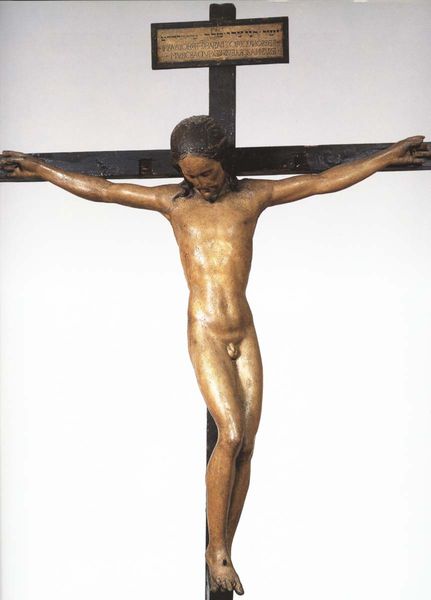
Titel: Kruzifix
Künstler: Michelangelo
Institution: Florenz, Casa Buonarotti
Schlagwörter: gott, kopf, körper, nackt, weiß, holz, bart, arme, bibel, hinrichtung, tod, tot, haare, zart, skulptur, beine, schrift, tafel, inschrift, nagel, nägel, fein, foto, schild, hängen, kreuz, christus, jesus, kreuzigung, kruzifix, heilig, gekreuzigt, christ, inri, gottes sohn, nazaret